Question: Count the number of objects in the diagram.
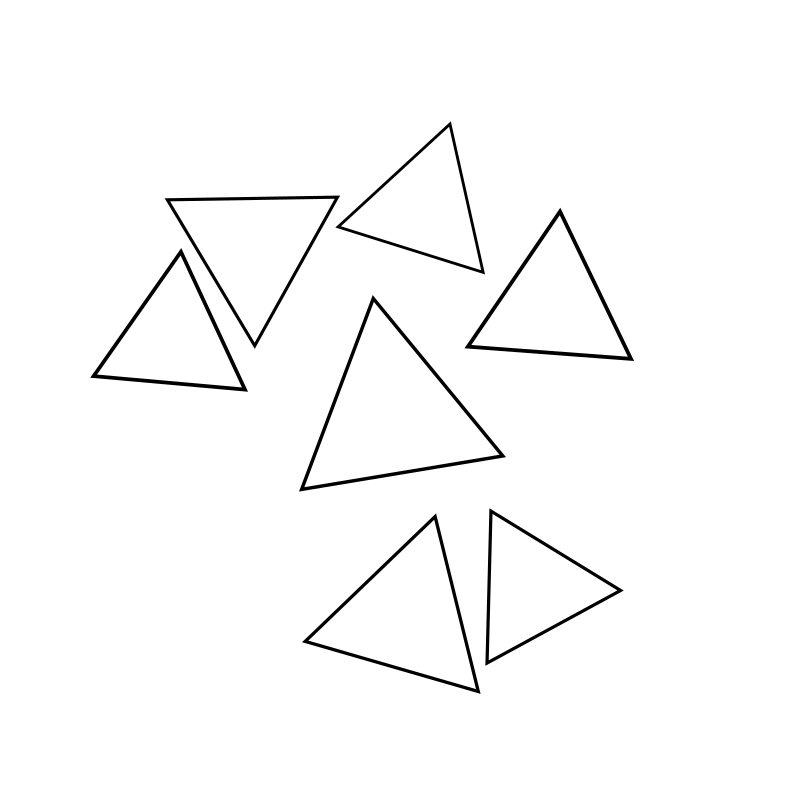
Answer: 7